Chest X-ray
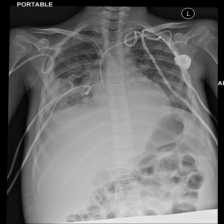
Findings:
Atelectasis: negative
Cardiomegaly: negative
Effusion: positive
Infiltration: negative
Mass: negative
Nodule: negative
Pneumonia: negative
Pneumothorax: negative
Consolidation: negative
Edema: negative
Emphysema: negative
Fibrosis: negative
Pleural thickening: negative
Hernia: negative